Question: I am trying to fill the data in div tag using angularJS loop.
'''
<div>
<div class='box' ng-repeat="product in Products | filter:{'scid': SCId.toString()}:true | orderBy:'pname'">
<br>
<b>{{product.bname}} </b>
<br>{{ product.pname }}
<br>
<img src="http://localhost/{{ product.image_path }}" alt="" border=3 height=75 width=75></img>
</div>
</div>
'''
This is my CSS Class.
'''
.box {
margin : 5px;
display : inline-block;
width: 150px;
height: 250px;
background-color: grey;
text-align:center;
}
'''
But its not rendering properly. (some random margin top and bottom)

Can someone help what i am doing wrong??
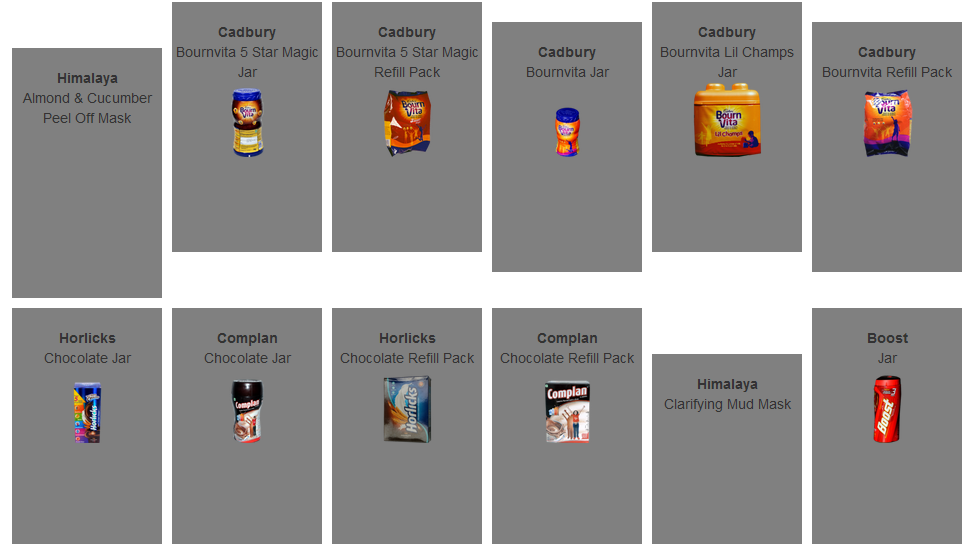
Answer: add
'''
vertical-align: top;
'''
to your CSS